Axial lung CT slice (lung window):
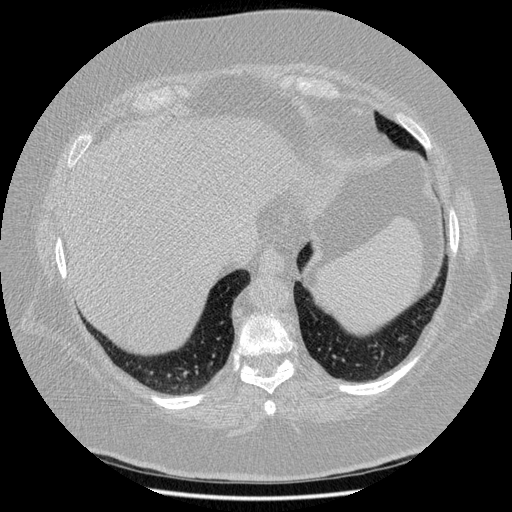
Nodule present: no